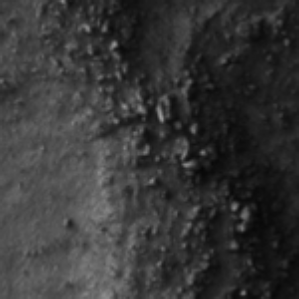
Label: frost